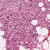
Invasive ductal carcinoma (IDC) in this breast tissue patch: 0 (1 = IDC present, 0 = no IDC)